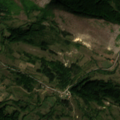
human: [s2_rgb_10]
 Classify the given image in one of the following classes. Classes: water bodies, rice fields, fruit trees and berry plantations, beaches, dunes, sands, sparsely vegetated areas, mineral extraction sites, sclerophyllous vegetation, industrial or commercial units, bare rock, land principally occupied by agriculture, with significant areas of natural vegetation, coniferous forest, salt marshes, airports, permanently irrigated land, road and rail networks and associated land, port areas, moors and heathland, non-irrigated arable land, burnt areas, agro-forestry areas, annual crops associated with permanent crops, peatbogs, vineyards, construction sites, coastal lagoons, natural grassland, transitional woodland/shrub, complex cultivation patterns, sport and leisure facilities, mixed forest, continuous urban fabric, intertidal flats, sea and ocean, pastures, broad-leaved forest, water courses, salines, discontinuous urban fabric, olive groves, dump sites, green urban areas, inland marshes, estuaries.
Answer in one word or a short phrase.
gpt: pastures, broad-leaved forest, transitional woodland/shrub, sparsely vegetated areas